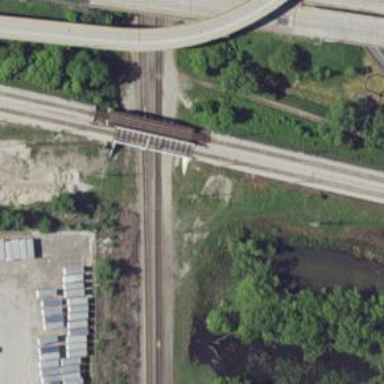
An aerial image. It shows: Bridge over electrified railway with contact line.